Question: I have a fairly standard setup with simply POCO classes
'''
public class Project
{
public int ProjectId { get; set; }
public string Name { get; set; }
public int? ClientId { get; set; }
public virtual Client Clients { get; set; }
}
'''
They use an interface
'''
public interface IProjectRepository
{
IEnumerable<Project> Projects { get; }
}
'''
and are constructed as a repository for ninject to bind to
'''
public class EFProjectRepository : IProjectRepository
{
private EFDbContext context = new EFDbContext();
public IEnumerable<Project> Projects
{
get { return context.Projects; }
}
}
'''
The actual context is a simply DbContext
'''
public class EFDbContext : DbContext
{
public DbSet<Project> Projects { get; set; }
}
'''
When I try and enable code first migrations I get the following error

I have done this exact process with other projects and there as never been an error. This is connecting to a local Sql Server Database. There does not seem to be a problem with the connection string. I have searched for this error online but the solutions seem to answer questions that do not directly relate to my setup.
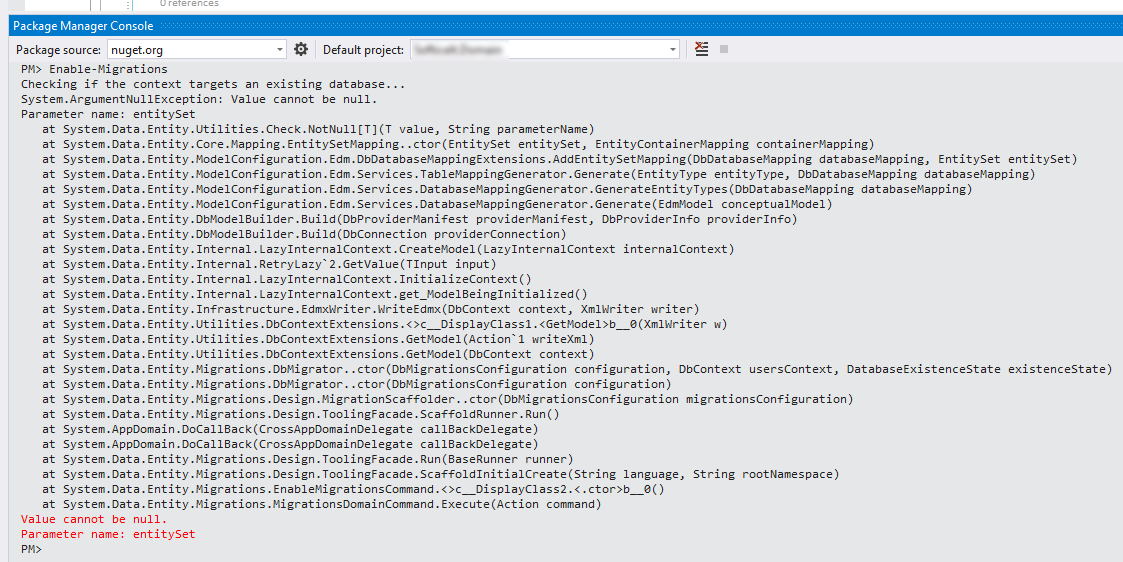
Answer: I added them and the error went away
I had changed the name of the 'Task' POCO class because of its association with a built in .NET name 'System.Threading.Tasks'. However I had not changed this in the "TaskTimeLog" POCO where there was a relation. When going through the code the "Task" property in the "TaskTimeLog" POCO was not showing an error because it was now attached to that threading keyword and the reason I had changed the name in the first place.